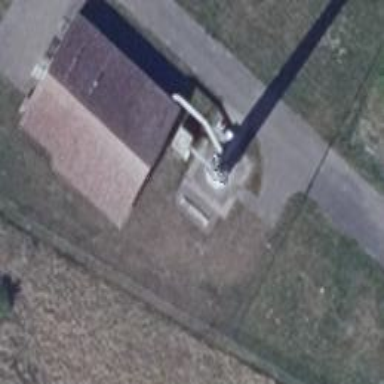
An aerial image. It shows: Mast tower used for communication.